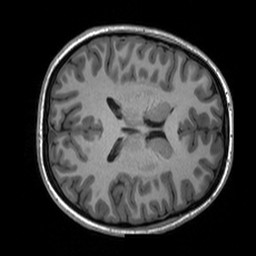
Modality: T1w
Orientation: axial
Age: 25
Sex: female
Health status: healthy
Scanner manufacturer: siemens
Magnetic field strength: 3 T
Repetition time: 2 s
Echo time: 0.00197 s